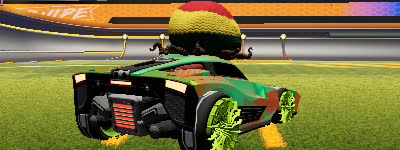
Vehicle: breakout